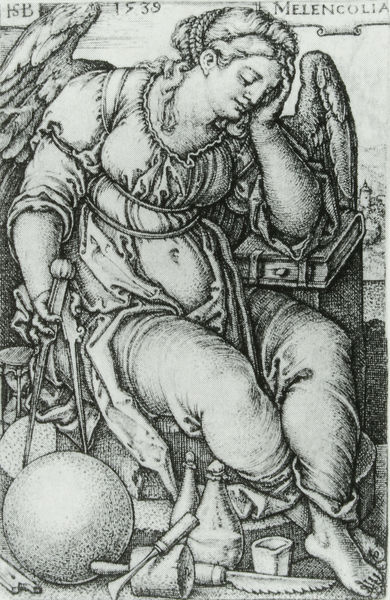
Titel: Melencolia
Künstler: Sebald Beham
Institution: (Seriendruck)
Schlagwörter: dunkel, feder, flügel, hand, kopf, schatten, schlaf, weiß, landschaft, sitzen, brust, busen, frau, frisur, grau, hell, hintergrund, kleid, licht, profil, schwarz, stützen, tisch, zeichnung, blick, gürtel, ball, blond, flasche, flaschen, arme, augen, falten, federn, messer, stirnband, trauer, ärmel, instrument, signatur, norden, kirche, gewand, haare, schnur, sitzend, blatt, instrumente, locken, renaissance, traurig, turm, engel, kanne, beine, taille, holzschnitt, schrift, papier, schlafend, hosen, grafik, graphik, dick, goya, melancholie, melancholisch, muse, nabel, bauch, sinnieren, schenkel, waden, aufstützen, nachdenken, jahreszahl, geschlossen, becher, vergänglichkeit, schaf, waage, antike, buch, denken, gestützt, seil, barfuß, druck, druckgraphik, schwarz-weiss, druckgrafik, schraffur, radierung, stich, text, beschriftung, denker, kugel, allegorie, personifikation, charakter, verzweiflung, säge, werkzeug, krüge, zahl, ziffer, geflochten, aufgestützt, dürer, kupferstich, gefäße, globus, geflügelt, träumen, geometrie, wissenschaft, schalf, spachtel, zirkel, albrecht dürer, haarzopf, meissel, grübeln, genius, sanduhr, galle, kogel, schongauer, grien, brustband, vermessen, hans baldung grien, melancholia, bewerten, bücher zuschlagen, gesankt, kopfstützen, melencolia, probleme wälzen, säfte, werte finden, isb, 1539, zirkeöl, mellencolia